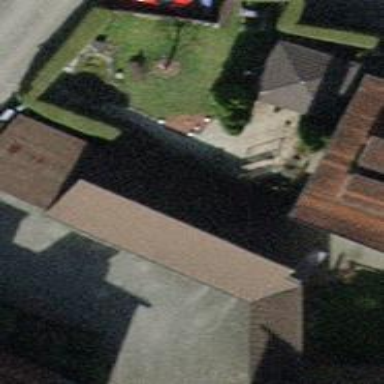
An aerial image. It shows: Group of garages.